The plot is a Hilbert-envelope spectrum of a rotating bearing's acceleration signal, annotated with the bearing's characteristic defect frequencies. What is the most likely bearing condition (normal, inner_race, outer_race, ball)?
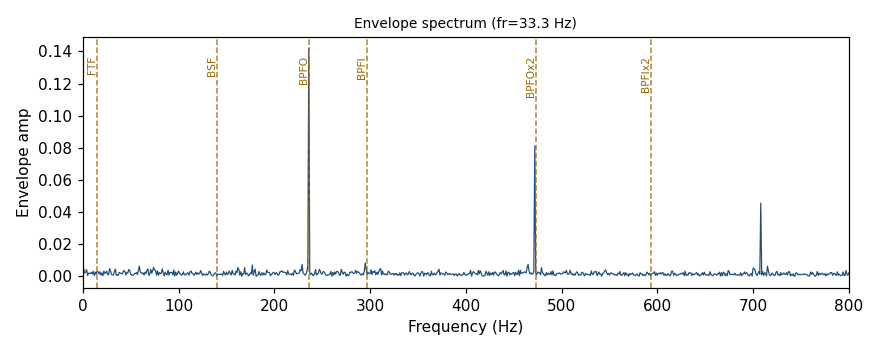
Answer: outer_race